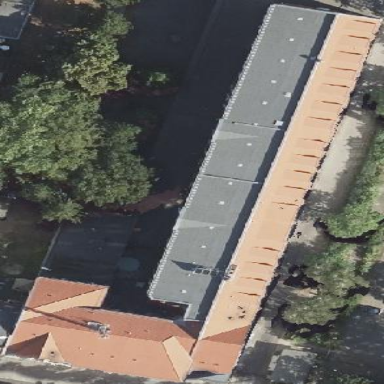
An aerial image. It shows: School building with gabled roof.